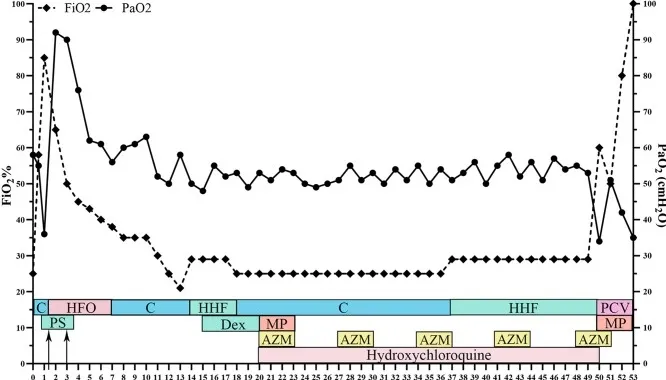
The overall time curve of medication, respiratory support, arterial oxygen partial pressure, and fraction of inspire oxygen. FiO2, fraction of inspire oxygen; PaO2, arterial oxygen partial pressure; C, continuous positive pressure ventilation; HFO, high-frequency oscillatory ventilation; HHF, humidified high-flow oxygen; PCV, pressure controlled ventilation; Dex, dexamethasone; MP, methylprednisolone; AZM, azithromycin; PS, pulmonary surfactant.
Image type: chart (chart)